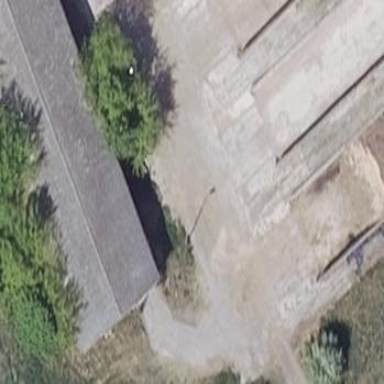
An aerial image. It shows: Gabled roof of grey-colored farm auxiliary building with its roof oriented along the structure.